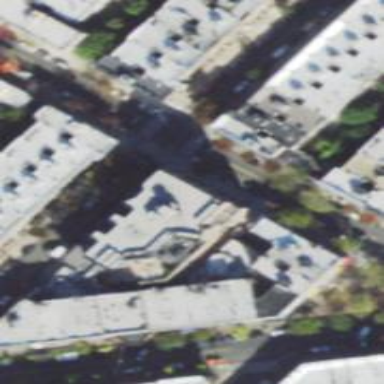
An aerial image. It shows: Building used for apartments.